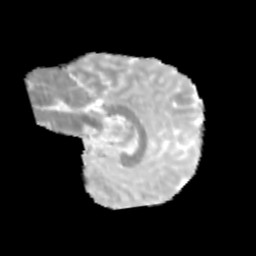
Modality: MD
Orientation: sagittal
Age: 12
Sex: male
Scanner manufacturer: siemens
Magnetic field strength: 3 T
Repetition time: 3.8 s
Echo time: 0.07 s